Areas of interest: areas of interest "Commercial service"
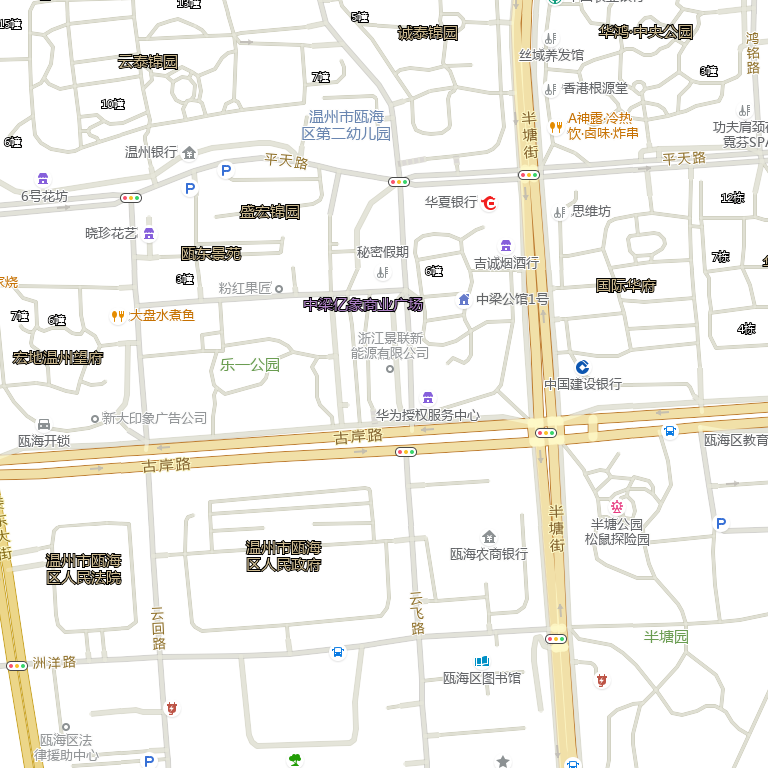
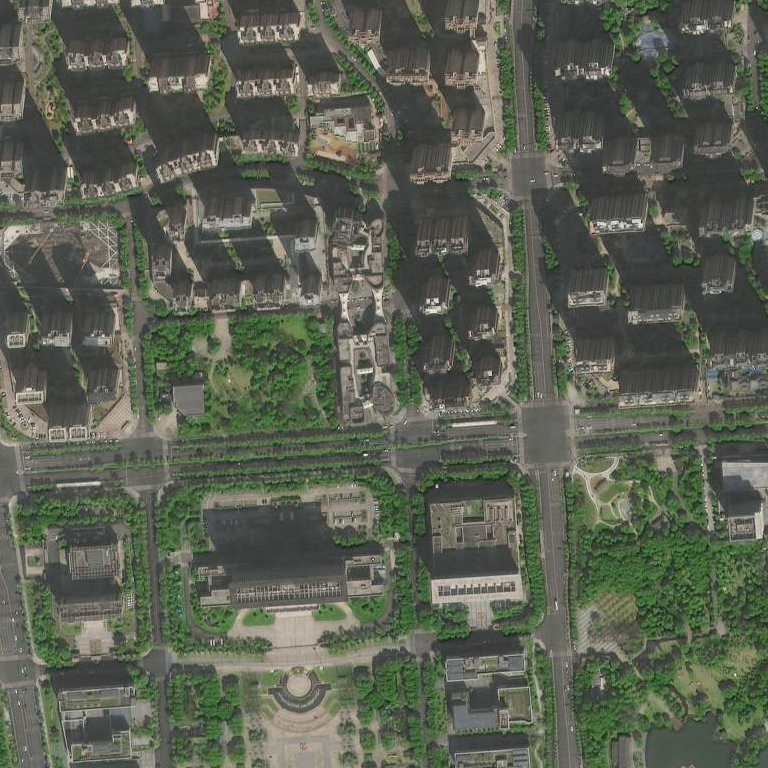